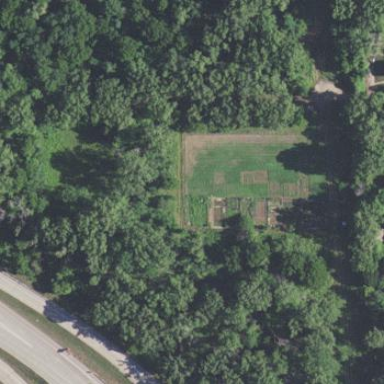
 leisure land intended for communal use."